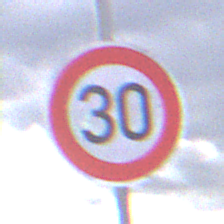
Verkehrszeichen: Geschwindigkeit30
Umgebung: Outdoor, Suburban
Tageszeit: MorningAfternoon
Wetter: PartlyCloudy
Licht: Natural
Jahreszeit: NotSpecified
Kontrast: LowContrast